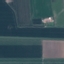
Land use / land cover class: River